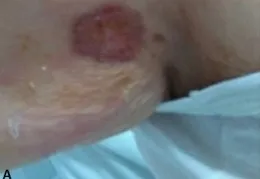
After leishmania specific treatment.
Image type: medical_photograph (skin_photograph)